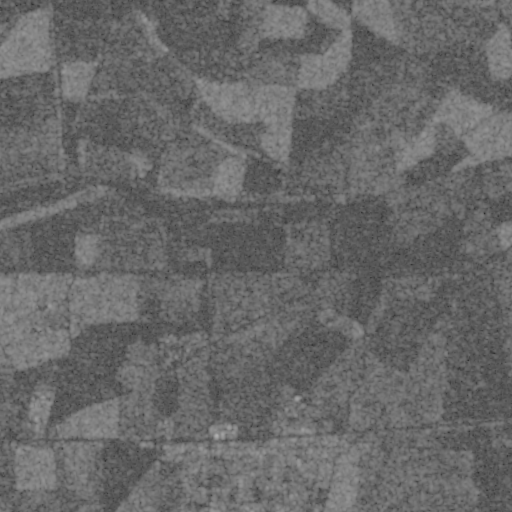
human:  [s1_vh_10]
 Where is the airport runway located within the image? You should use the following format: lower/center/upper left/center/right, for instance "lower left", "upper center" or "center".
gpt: The airport runway is located in the lower right of the image.
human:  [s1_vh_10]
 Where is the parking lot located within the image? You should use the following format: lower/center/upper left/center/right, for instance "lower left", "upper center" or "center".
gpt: The parking lot is located in the lower center of the image.
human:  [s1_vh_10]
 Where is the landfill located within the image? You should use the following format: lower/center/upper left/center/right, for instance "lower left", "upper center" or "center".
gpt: There is no landfill in the image.

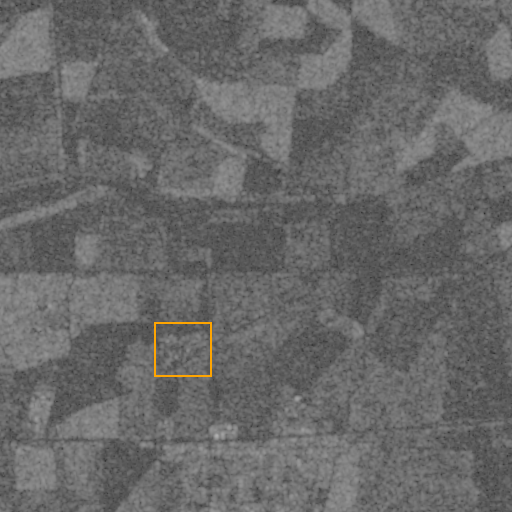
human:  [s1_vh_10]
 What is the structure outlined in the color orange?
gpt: The structure outlined in orange is a park.
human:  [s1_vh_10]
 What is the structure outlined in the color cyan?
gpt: There is no cyan outline.